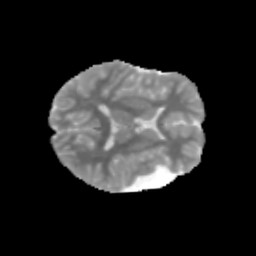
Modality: MD
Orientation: axial
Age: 12
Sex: male
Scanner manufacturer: siemens
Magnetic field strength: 3 T
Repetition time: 3.8 s
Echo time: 0.07 s